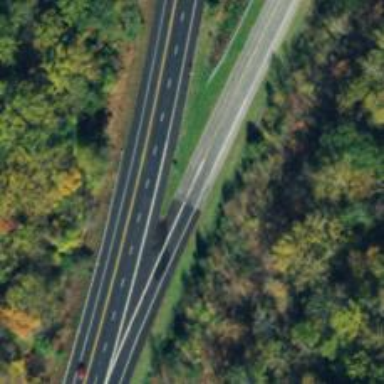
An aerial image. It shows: Trunk link highway.